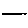
Label: line